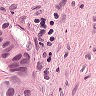
Metastatic tissue present: yes